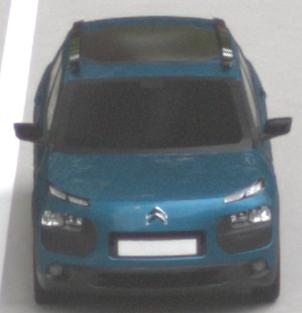
Make: Citroen
Model: C4 Cactus PureTech 75
Detailed model: C4 Cactus
Model produced from: 2014/09
Model produced until: 2015/03
Doors: 5
Color: blue
Road condition: dry road
Daytime: morning or afternoon
Contrast: low contrast